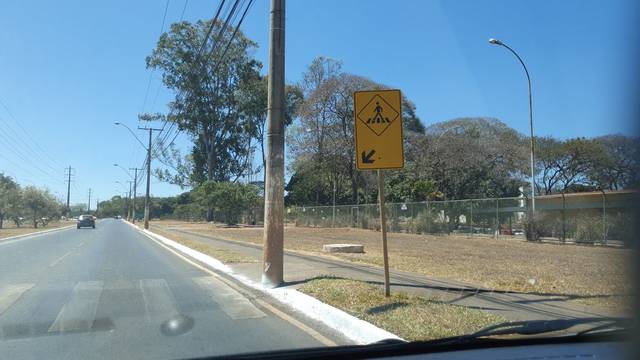
Region: Brazil
Coordinates: -15.8, -47.936